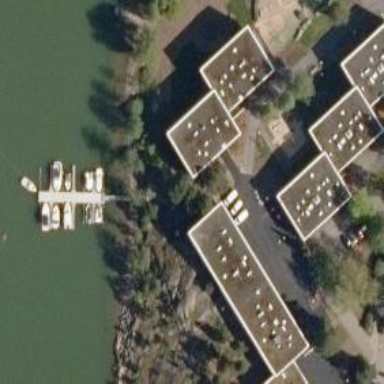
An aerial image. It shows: Building with apartments and flat roof.